如图，在梯形$ABCD$中，$AD \parallel BC$，$\angle A = 90^\circ$，$AD = 3$，$AB = 4$，$BC = 6$．点$E$在边$BC$上，将$\triangle ABE$沿着$AE$翻折，点$B$的对应点为点$F$．如果$EF \perp CD$，那么$EC$的长为\underline{\quad\quad\quad}．

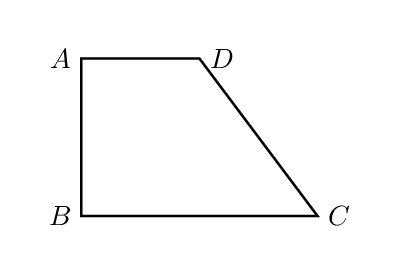
【解答】
【答案】$\boldsymbol{\dfrac{14}{3}}$

\vspace{0.5em}

【分析】此题考查了折叠的性质、平行四边形的判定和性质、勾股定理等知识，熟练掌握折叠的性质和勾股定理是关键。延长$AF$交$BC$于点$G$，证明四边形$AGCD$是平行四边形，得到$CG=AD=3$，则$BG=BC-CG=3$，得到$AG=5$，得到$GF=1$。设$EG=x$，则$BE=BG-EG=3-x$，由折叠可知，$EF=BE=3-x$，勾股定理求出$x=\dfrac{5}{3}$，即可得到答案。

\vspace{0.5em}

【详解】解：如图，延长$AF$交$BC$于点$G$。

在梯形$ABCD$中，$AD \parallel BC$，$\angle BAD = 90^\circ$，

$\therefore \angle B = 180^\circ - \angle BAD = 90^\circ$。

$\because$ 将$\triangle ABE$沿着$AE$翻折，点$B$的对应点为点$F$，

$\therefore \angle AFE = \angle ABE = \angle AFH = 90^\circ$，$AB = AF = 4$。

$\because EF \perp CD$，$EH \perp AG$，

$\therefore AG \parallel CD$。

$\because AD \parallel BC$，

$\therefore$ 四边形$AGCD$是平行四边形，

$\therefore CG = AD = 3$，

$\therefore BG = BC - CG = 3$，

$\therefore AG = \sqrt{AB^2 + BG^2} = \sqrt{4^2 + 3^2} = 5$，

$\therefore GF = AG - AF = 5 - 4 = 1$。

设$EG = x$，则$BE = BG - EG = 3 - x$，

由折叠可知，$EF = BE = 3 - x$。

在$\text{Rt}\triangle EFG$中，$EF^2 + FG^2 = EG^2$，

$\therefore (3 - x)^2 + 1^2 = x^2$，

解得$x = \boldsymbol{\dfrac{5}{3}}$，即$EG = \dfrac{5}{3}$。

$\therefore EC = EG + CG = \dfrac{5}{3} + 3 = \boldsymbol{\dfrac{14}{3}}$。

故答案为：$\boldsymbol{\dfrac{14}{3}}$。
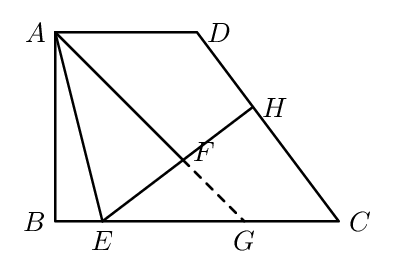